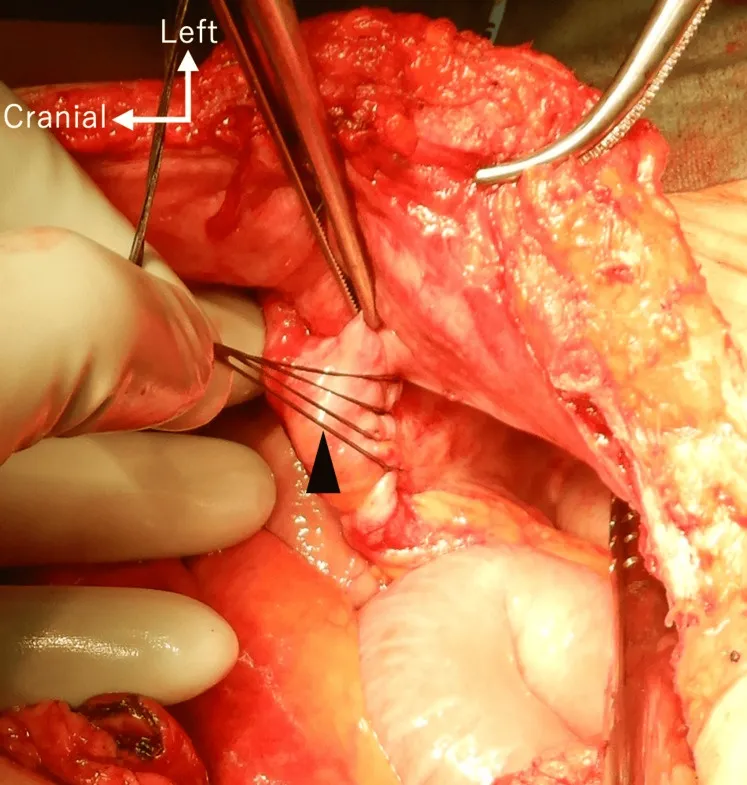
Intraoperative photograph of retroperitonealization. . Figure shows retroperitonealization, which repaired of the orifice between the ureter (arrowhead) and the abdominal wall.
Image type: medical_photograph (other_medical_photograph)